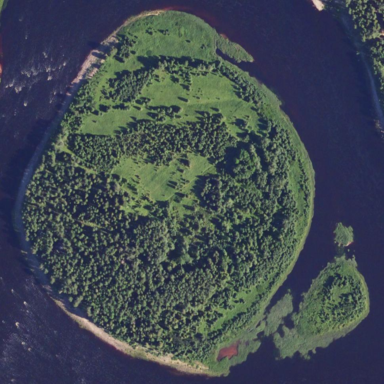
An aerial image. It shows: Islet.